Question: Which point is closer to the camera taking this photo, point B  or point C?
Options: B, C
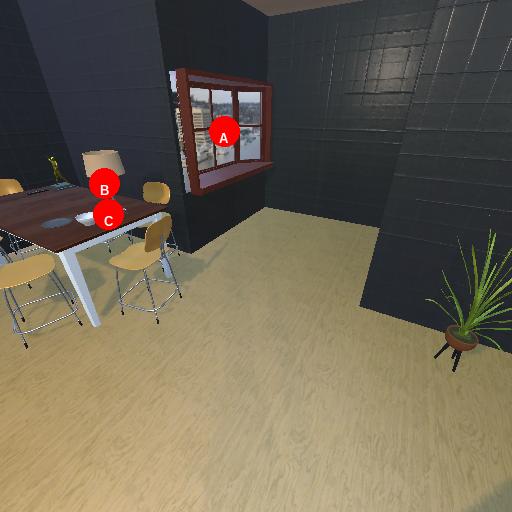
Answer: B